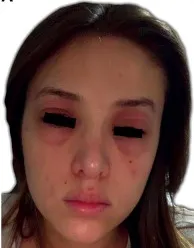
Clinical presentation of the patient.
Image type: medical_photograph (oral_photograph)